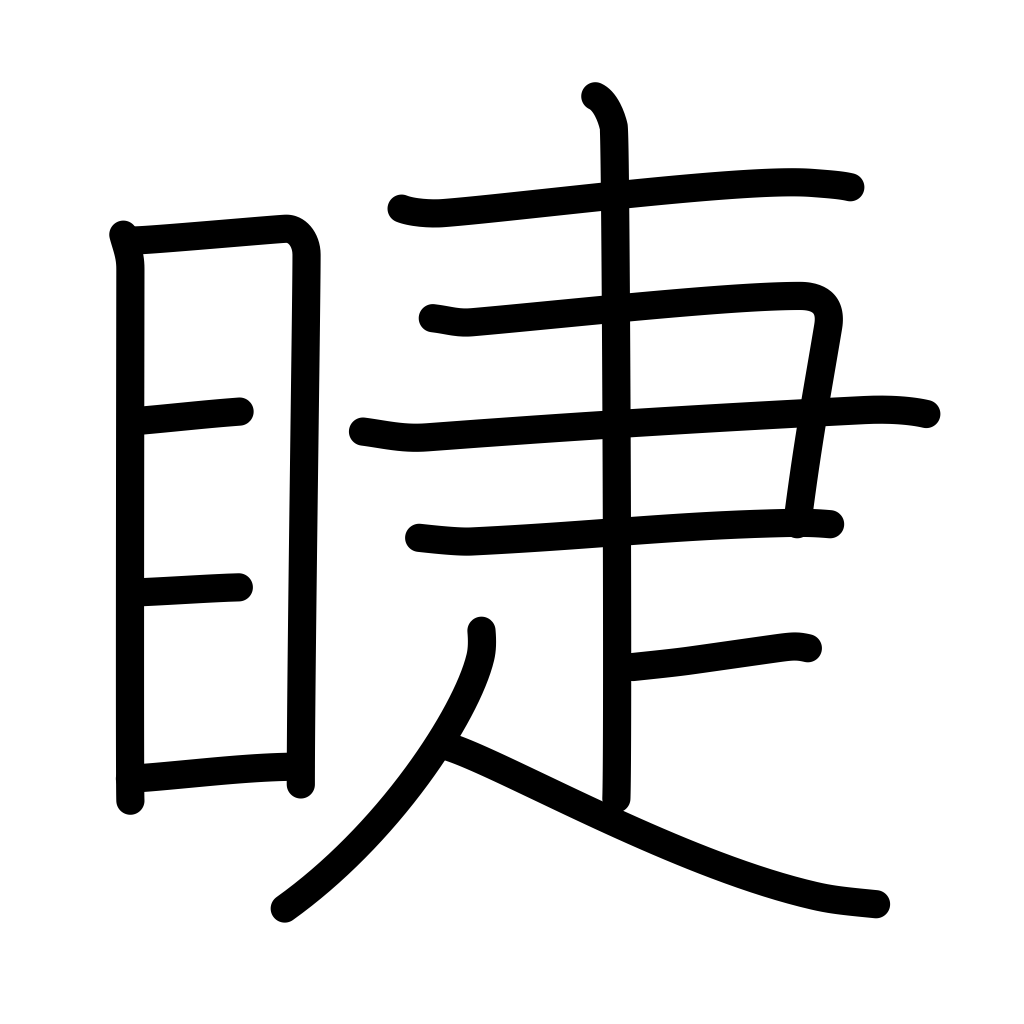
Meaning: eyelashes